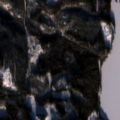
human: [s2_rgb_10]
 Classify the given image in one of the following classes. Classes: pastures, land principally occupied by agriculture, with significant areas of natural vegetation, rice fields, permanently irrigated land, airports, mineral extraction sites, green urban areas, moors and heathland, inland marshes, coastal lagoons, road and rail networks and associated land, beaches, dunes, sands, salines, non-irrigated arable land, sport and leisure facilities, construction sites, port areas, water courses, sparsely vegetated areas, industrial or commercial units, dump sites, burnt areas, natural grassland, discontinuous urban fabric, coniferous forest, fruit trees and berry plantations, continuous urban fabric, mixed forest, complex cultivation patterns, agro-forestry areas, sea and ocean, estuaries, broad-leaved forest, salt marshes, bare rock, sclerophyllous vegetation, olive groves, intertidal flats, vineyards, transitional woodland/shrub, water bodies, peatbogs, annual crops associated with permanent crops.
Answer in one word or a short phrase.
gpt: coniferous forest, transitional woodland/shrub, water bodies